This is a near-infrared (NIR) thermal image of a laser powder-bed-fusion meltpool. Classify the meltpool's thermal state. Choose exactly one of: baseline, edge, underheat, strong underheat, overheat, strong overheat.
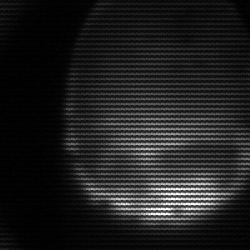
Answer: edge